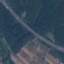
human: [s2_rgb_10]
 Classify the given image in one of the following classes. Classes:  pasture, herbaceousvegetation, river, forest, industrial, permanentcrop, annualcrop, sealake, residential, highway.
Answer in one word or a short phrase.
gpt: Highway